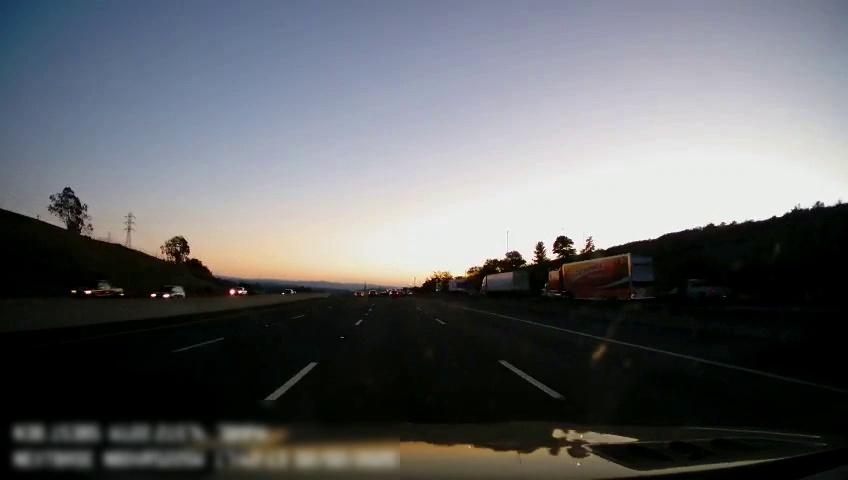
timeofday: Dusk/Dawn/Twilight
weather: Sunny
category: Drivable Space
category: Vehicles | Truck
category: Vehicles | Car
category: Vehicles | Truck
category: Vehicles | Truck
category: Vehicles | SUV
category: Vehicles | SUV
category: Vehicles | Truck
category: Vehicles | Car
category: Vehicles | Truck
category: Lanes | Alternate Lane
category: Lanes | Current Lane
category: Lanes | Current Lane
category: Lanes | Alternate Lane
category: Lanes | Alternate Lane
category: Traffic | Signs